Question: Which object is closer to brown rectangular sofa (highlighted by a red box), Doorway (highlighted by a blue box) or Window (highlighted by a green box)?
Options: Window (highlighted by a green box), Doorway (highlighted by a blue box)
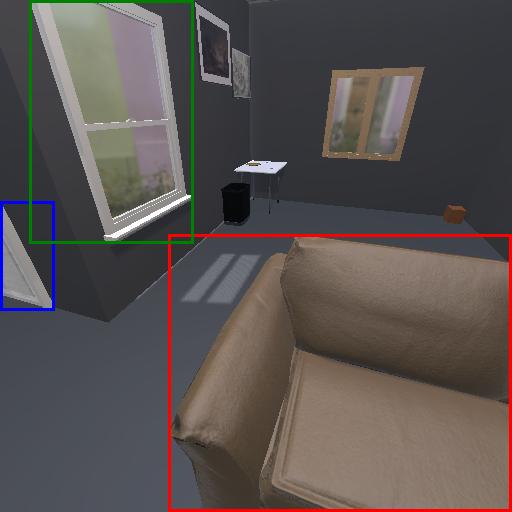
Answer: Window (highlighted by a green box)